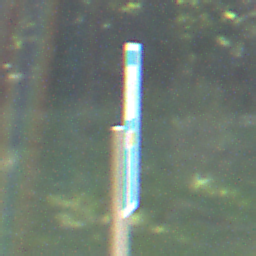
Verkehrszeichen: SackgasseRadverkehrDurchlaessig
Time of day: Midday
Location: Outdoor (RoadRail)
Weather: Clear
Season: NotSpecified
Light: Natural